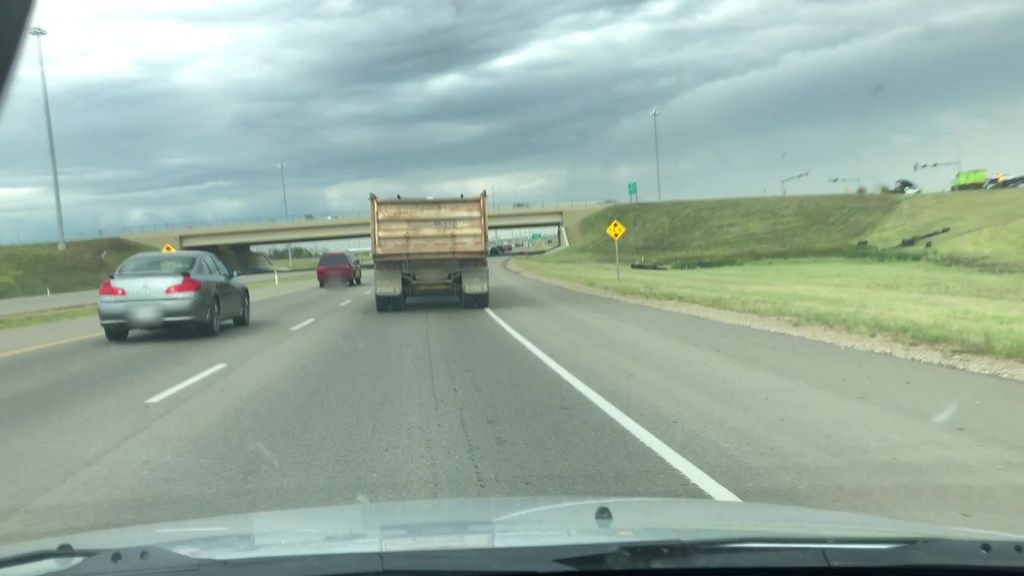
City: edmonton